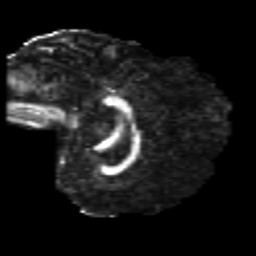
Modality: FA
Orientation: sagittal
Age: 25
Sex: male
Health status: healthy
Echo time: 0.074 s